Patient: sex M, age 78
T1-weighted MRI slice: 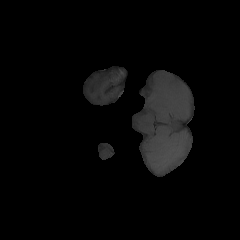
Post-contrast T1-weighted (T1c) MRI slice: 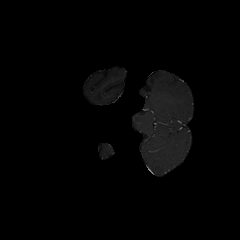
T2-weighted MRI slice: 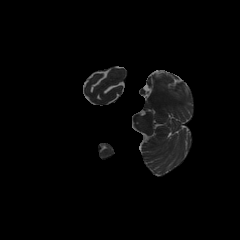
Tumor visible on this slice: no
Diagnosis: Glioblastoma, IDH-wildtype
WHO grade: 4